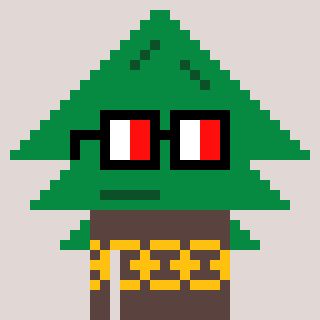
a pixel art character with square glasses with black frames and red eyes, a fir-shaped head and a darkbrown-colored body on a warm background